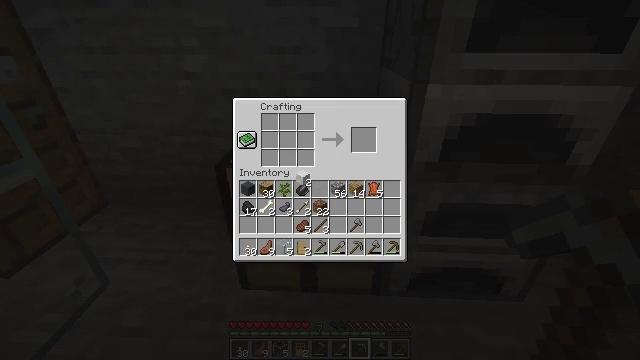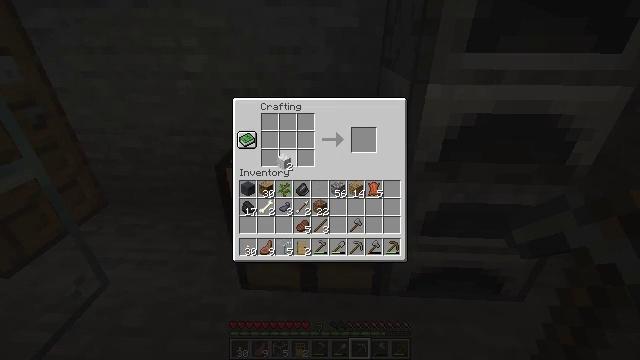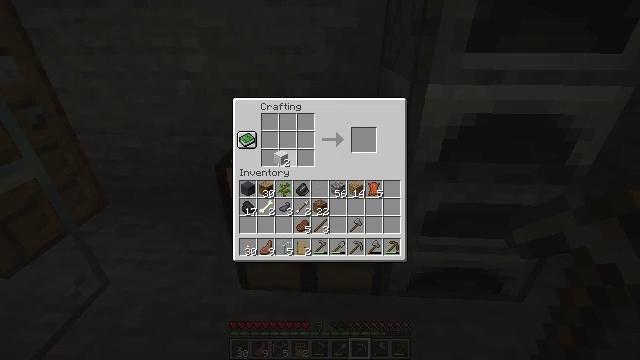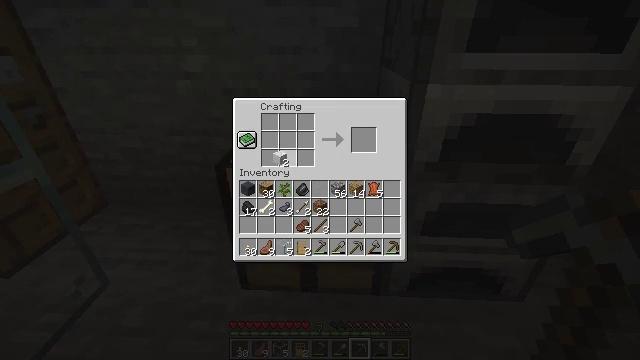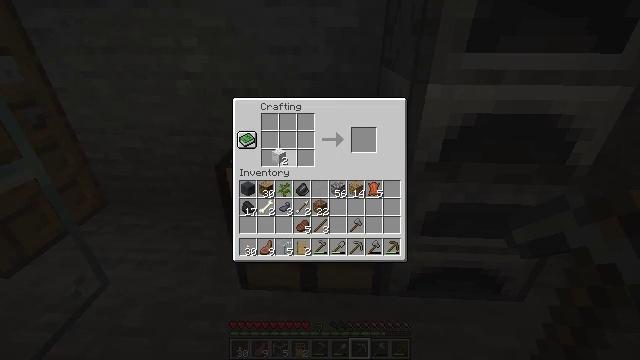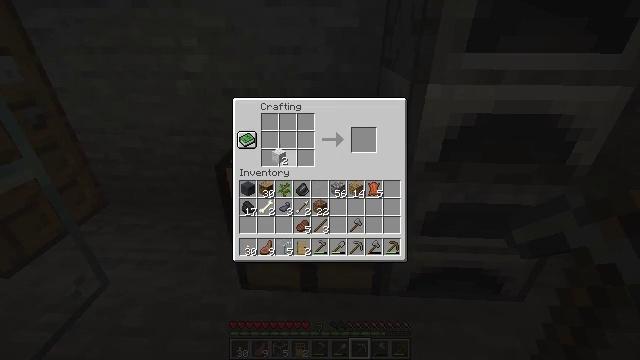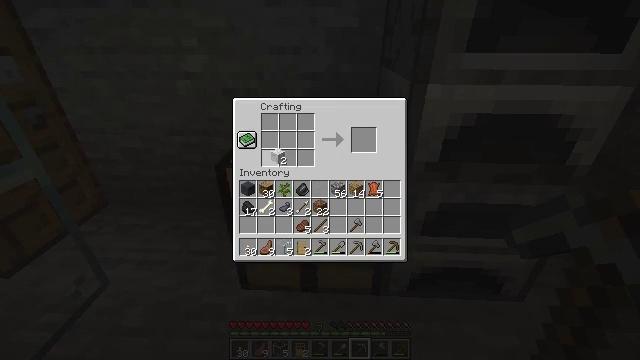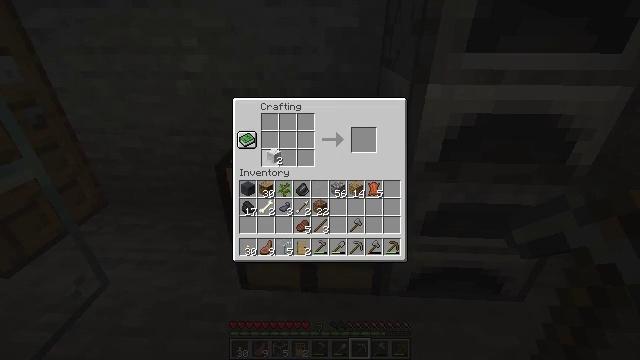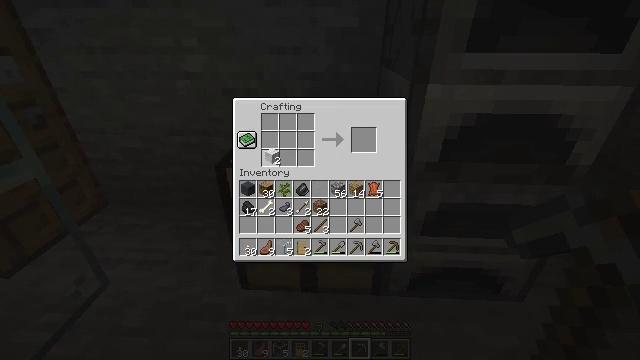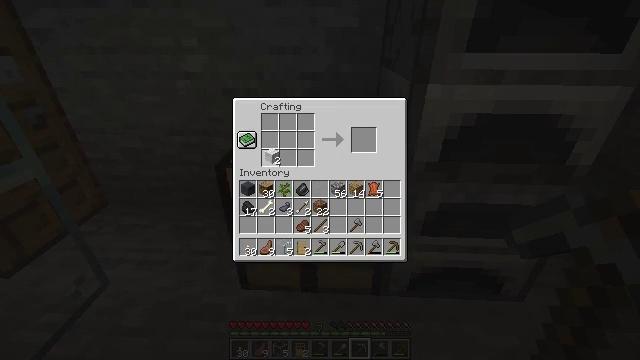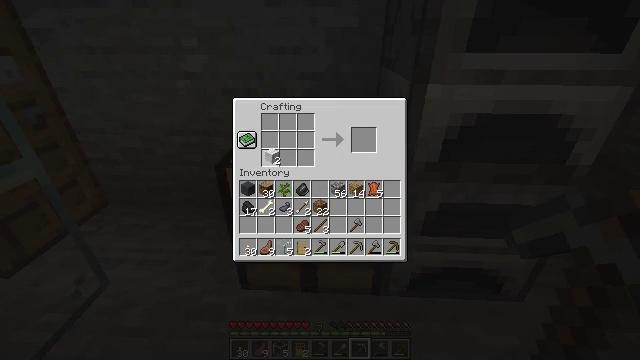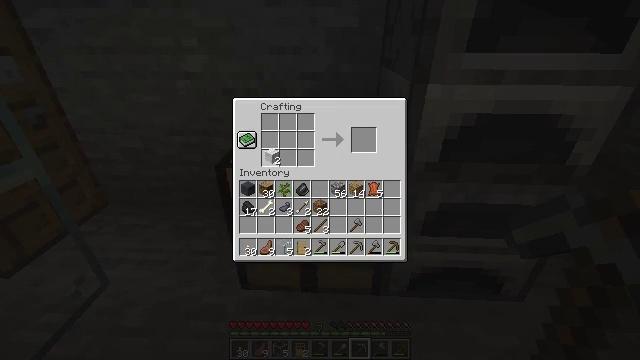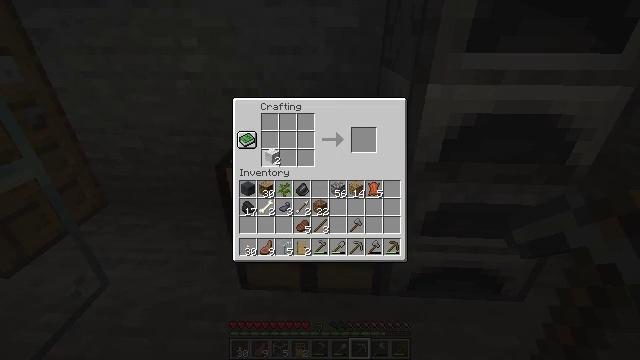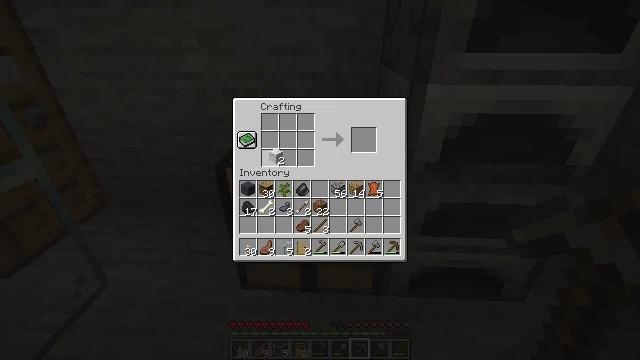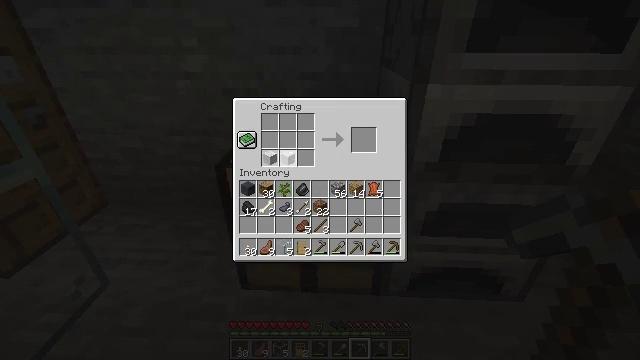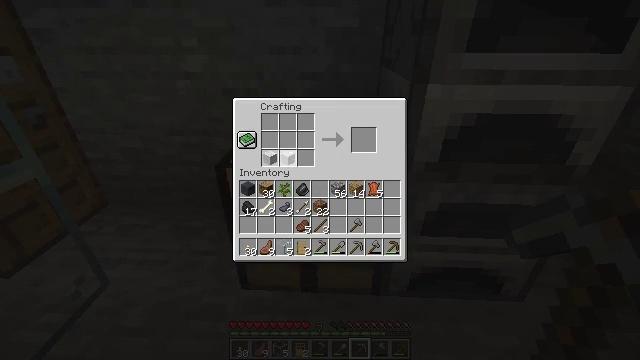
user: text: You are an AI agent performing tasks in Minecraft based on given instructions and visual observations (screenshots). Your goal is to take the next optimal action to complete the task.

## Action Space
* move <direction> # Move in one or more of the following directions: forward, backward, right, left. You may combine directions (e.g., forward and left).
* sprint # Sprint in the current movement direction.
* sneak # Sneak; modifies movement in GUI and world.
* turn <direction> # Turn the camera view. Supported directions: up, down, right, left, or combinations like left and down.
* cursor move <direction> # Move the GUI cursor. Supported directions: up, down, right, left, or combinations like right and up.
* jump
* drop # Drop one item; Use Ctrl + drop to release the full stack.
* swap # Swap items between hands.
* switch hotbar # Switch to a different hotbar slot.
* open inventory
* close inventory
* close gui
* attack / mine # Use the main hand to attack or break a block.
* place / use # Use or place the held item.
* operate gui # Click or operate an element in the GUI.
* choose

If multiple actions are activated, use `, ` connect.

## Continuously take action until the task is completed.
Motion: motion action
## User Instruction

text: Craft some white carpet with wool.
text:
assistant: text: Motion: cursor move left and up
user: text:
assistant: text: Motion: no_op
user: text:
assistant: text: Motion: no_op
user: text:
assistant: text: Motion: no_op
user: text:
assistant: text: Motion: no_op
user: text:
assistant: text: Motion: no_op
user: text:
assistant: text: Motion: no_op
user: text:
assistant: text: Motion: no_op
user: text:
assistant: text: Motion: no_op
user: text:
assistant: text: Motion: operate gui
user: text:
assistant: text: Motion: operate gui
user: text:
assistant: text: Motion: operate gui
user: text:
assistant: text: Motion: operate gui
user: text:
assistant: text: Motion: operate gui
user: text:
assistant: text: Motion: operate gui
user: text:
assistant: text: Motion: operate gui
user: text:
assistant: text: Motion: operate gui
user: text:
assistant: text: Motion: operate gui
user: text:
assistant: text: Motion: operate gui
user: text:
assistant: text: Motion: operate gui
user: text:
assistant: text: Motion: no_op
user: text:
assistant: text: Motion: no_op
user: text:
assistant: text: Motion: cursor move right
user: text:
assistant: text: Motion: cursor move right
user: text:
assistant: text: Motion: cursor move right
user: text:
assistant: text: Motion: cursor move right
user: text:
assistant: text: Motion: no_op
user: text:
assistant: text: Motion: no_op
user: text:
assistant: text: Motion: no_op
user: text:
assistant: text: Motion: no_op